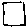
Label: square